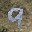
Label: 9